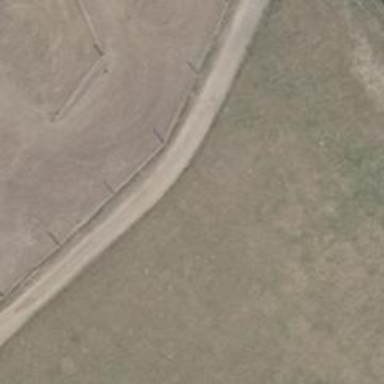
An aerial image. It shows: Sandy track with grade 4 tracktype.